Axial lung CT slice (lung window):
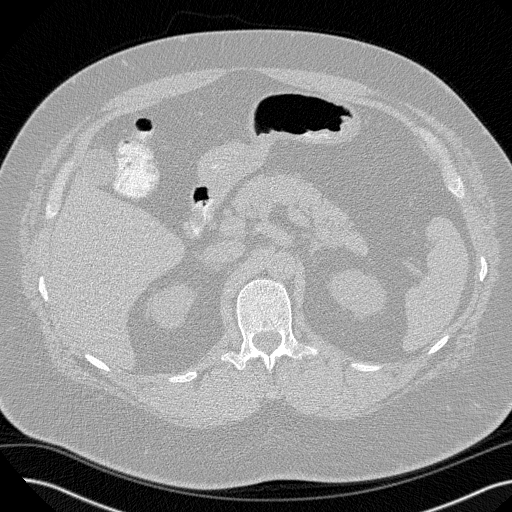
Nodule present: no